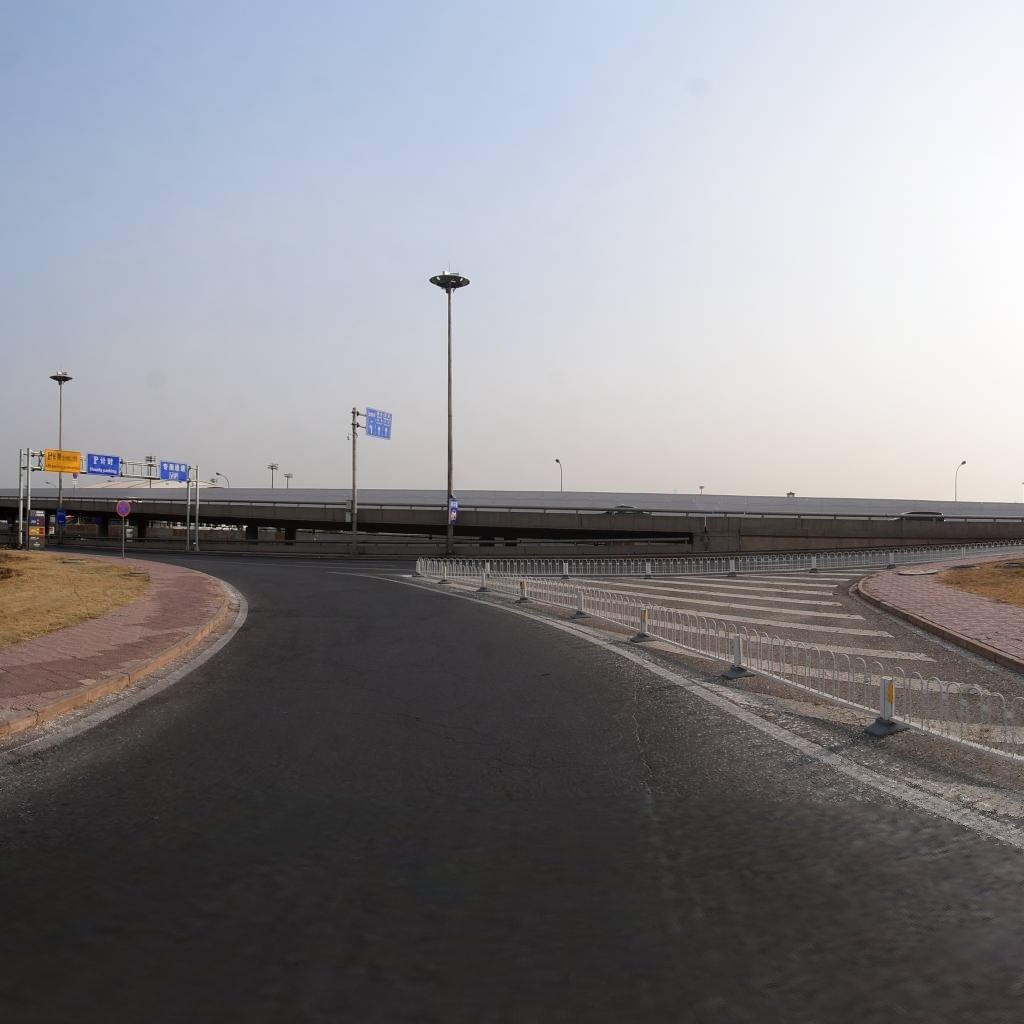
Region: Chaoyang
Road damage annotations: alligator crack